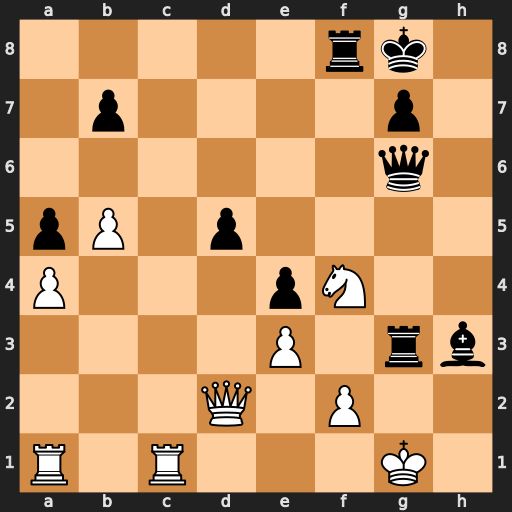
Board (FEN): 5rk1/1p4p1/6q1/pP1p4/P3pN2/4P1rb/3Q1P2/R1R3K1
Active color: w
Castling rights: -
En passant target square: -
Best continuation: fxg3 Qxg3+ Kh1